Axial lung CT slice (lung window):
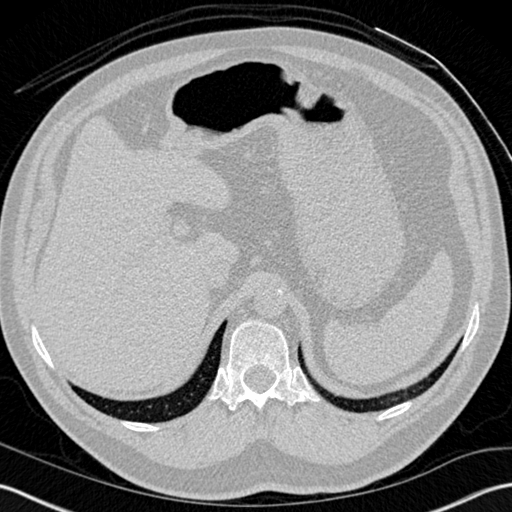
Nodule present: no